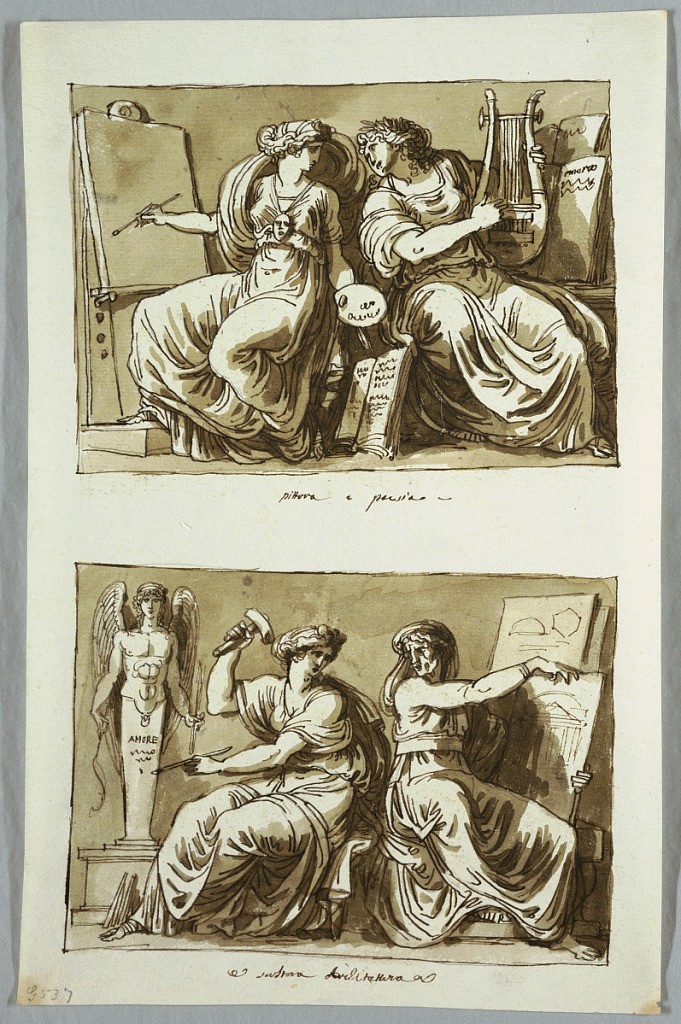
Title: Drawing
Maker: Felice Giani, Italian, 1758–1823
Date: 1815-1820
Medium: Pen and brown ink, brown wash over traces of black chalk. Laid paper.
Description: Top: two seated women have their heads turned toward each other. The left one interrupted her working at a painting standing upon an easel at left. The right one signs playing the lyre. Opened books surround her. Bottom, the scheme is the same as above. The left woman worked with hammer and chisel at the inscription on the base of a herm of Cupid beginning with ''AMORE.'' The elderly woman at right holds a design of the elevation of the Pantheon. Other drawings lean against the wall.